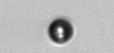
Label: bead